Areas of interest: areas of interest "Central Mall Area A"
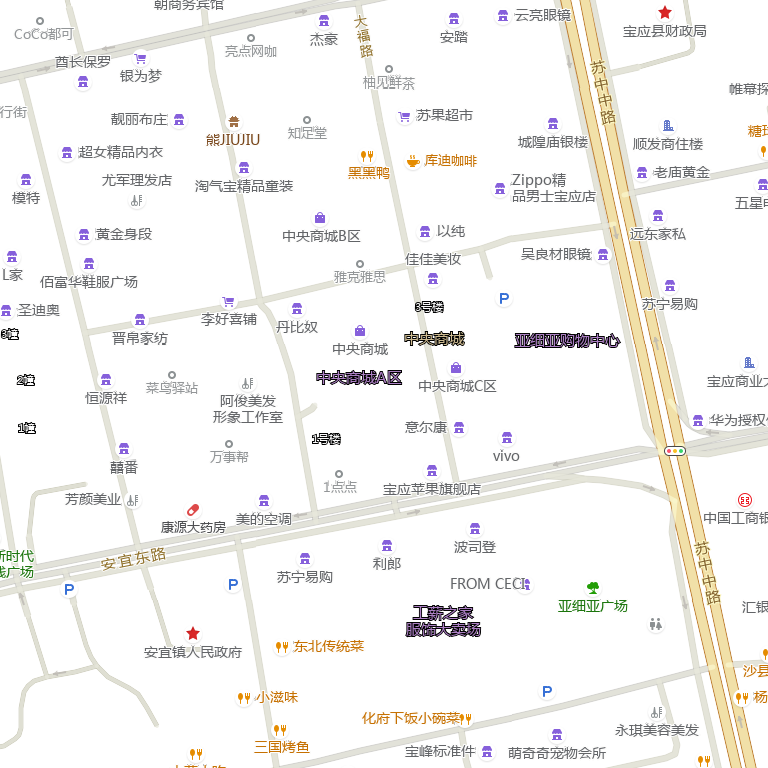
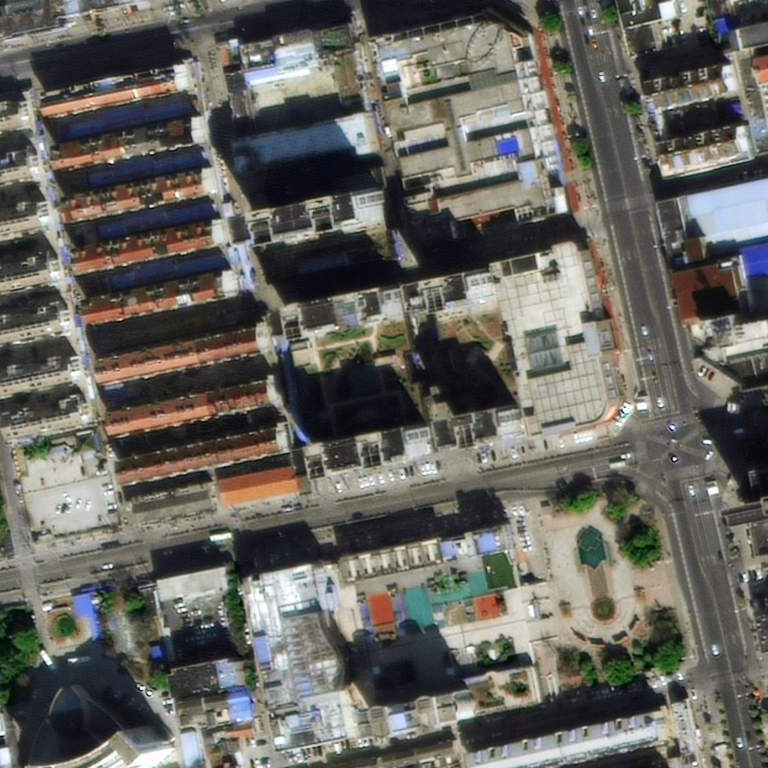